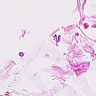
Metastatic tissue present: no